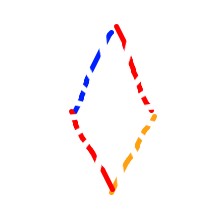
Shape: rhombus